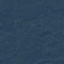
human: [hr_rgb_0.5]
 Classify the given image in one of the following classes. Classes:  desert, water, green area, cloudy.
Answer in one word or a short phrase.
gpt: green area